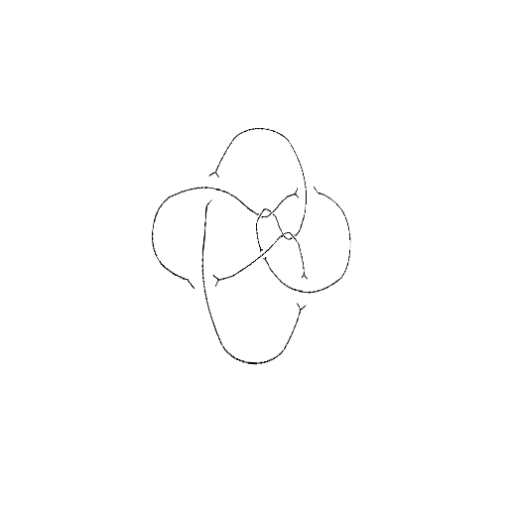
Crossing number: 9